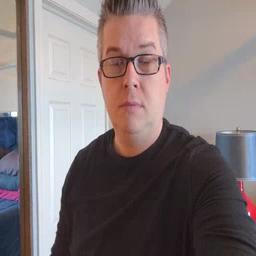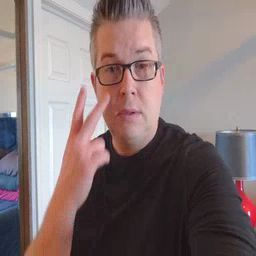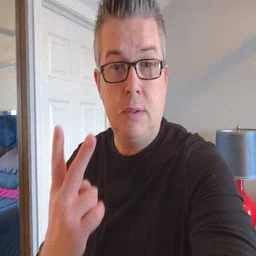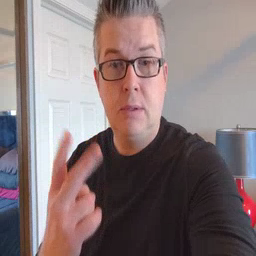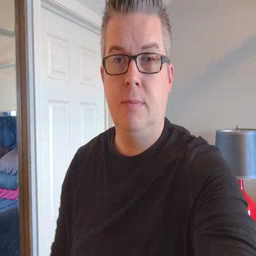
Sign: see